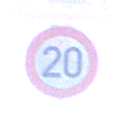
Verkehrszeichen: Geschwindigkeit20
Zusatzzeichen oben: Bahnuebergang
Umgebung: Outdoor, Nature
Tageszeit: MorningAfternoon
Wetter: PartlyCloudy
Licht: Natural
Jahreszeit: NotSpecified
Kontrast: HighContrast